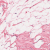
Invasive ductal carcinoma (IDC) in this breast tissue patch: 0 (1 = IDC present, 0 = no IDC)